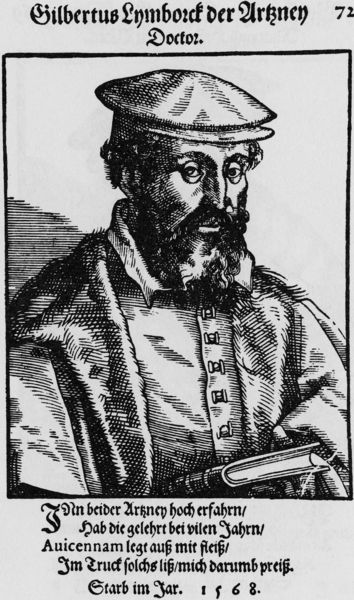
Titel: Bildnis des Gilbert Fuchs (Lymborck)
Künstler: Tobias Stimmer
Institution: (Seriendruck)
Schlagwörter: dunkel, kopf, mann, schatten, umhang, weiß, grau, hintergrund, hut, mund, nase, profil, schwarz, zeichnung, blick, alt, bart, jacke, kappe, mütze, augen, bibel, falten, gesicht, kragen, mensch, pelz, präsentation, rahmen, tod, vollbart, bildnis, portrait, porträt, gewand, kutte, mantel, person, knopf, locken, renaissance, holzschnitt, schrift, alter mann, grafik, graphik, inschrift, robe, deutsch, nachdenklich, knöpfe, weste, buch, druck, lithographie, schnitt, schraffur, holzstich, radierung, stich, markant, seite, illustration, text, arzt, barett, wohlhabend, gut, mittelalter, wams, knopfreihe, gelehrter, kupferstich, altdeutsch, doktor, latein, humboldt, heiler, datiert, seriendruck, druckj, theologe, stisch, kupferdruck, apotheker, gelehrt, doctor, theologie, starb, arznei, schwazweiss, spitze nase, hutbart, todesanzeige, 1568, fakrut, portrae, gilbertur#, gilbertus, heilier, hilbertus, 72, lymborck, lumborck, silbertus